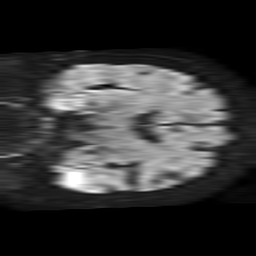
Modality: TRACE
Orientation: coronal
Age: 67
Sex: female
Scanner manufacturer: philips
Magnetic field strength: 1.5 T
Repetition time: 4.6 s
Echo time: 0.08517 s